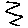
Label: zigzag